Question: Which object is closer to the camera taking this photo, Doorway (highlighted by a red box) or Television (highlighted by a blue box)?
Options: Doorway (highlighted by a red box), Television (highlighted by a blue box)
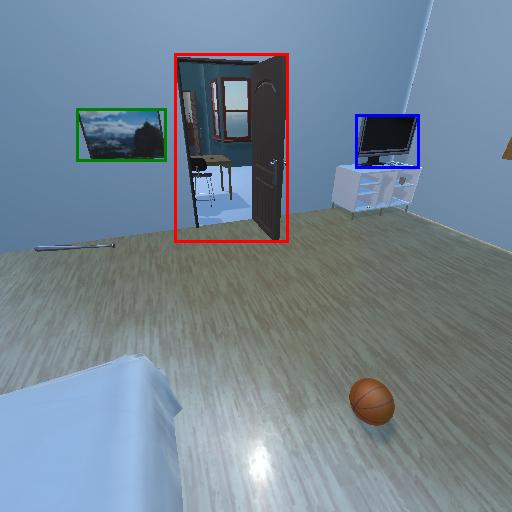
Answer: Doorway (highlighted by a red box)